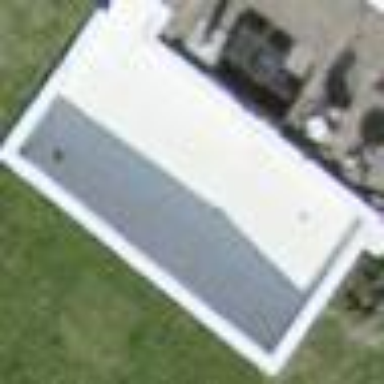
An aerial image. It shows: Swimming pool located in leisure land.